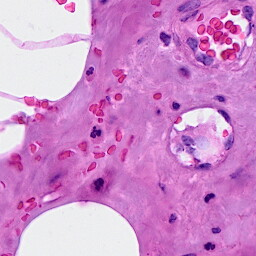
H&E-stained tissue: Breast